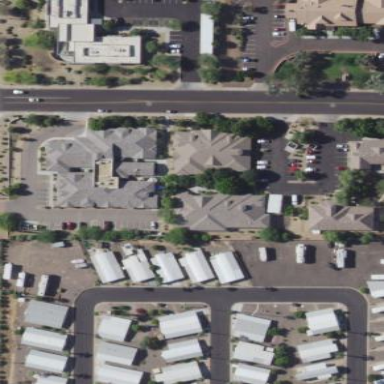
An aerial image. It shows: Nursing home.